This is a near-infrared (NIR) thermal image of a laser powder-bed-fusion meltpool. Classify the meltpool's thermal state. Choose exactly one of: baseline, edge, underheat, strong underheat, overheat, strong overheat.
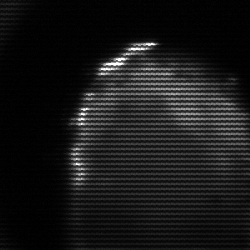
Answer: edge